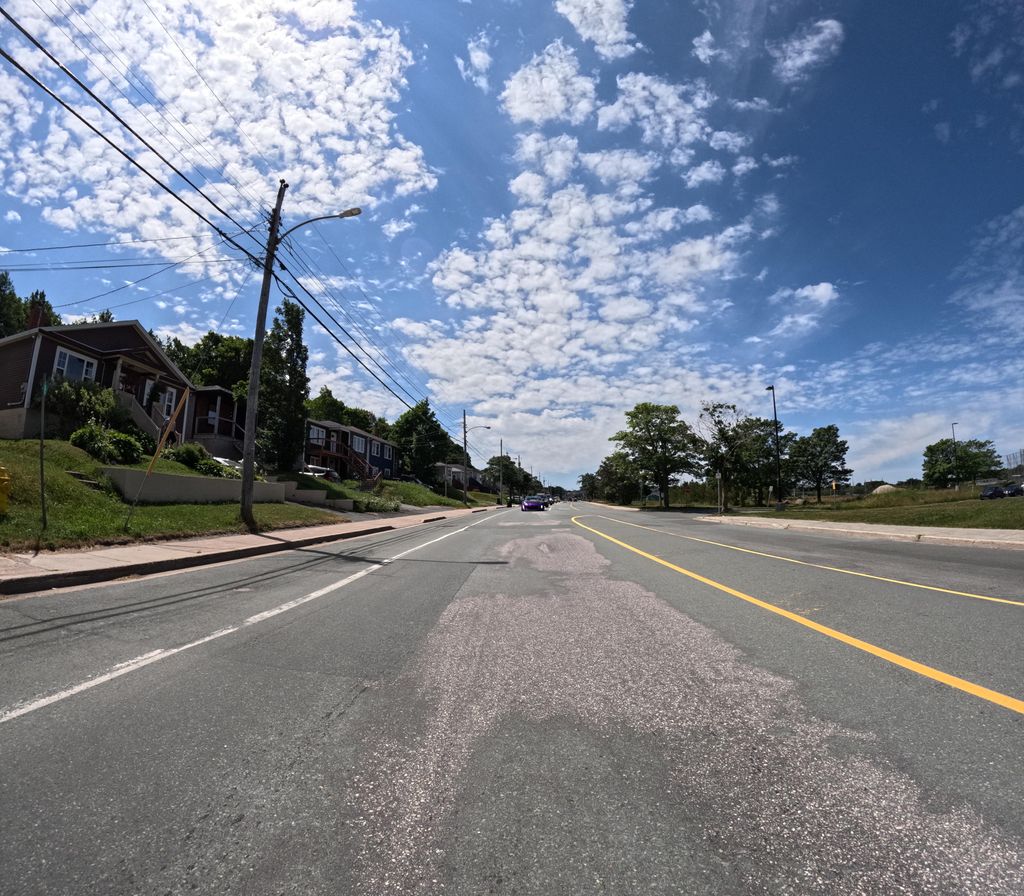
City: st_johns